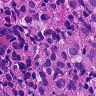
Metastatic tissue present: yes